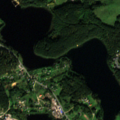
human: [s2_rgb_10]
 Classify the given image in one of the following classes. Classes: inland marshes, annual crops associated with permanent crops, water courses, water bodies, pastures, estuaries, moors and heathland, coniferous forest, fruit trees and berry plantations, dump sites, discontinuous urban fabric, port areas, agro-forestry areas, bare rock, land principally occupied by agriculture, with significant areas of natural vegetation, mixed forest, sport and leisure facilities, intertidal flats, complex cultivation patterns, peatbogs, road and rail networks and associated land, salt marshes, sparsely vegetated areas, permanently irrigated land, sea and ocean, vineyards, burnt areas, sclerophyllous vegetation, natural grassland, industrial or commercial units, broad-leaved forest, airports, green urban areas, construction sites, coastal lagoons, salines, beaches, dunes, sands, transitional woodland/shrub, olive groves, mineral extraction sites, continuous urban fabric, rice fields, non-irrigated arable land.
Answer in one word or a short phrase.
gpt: discontinuous urban fabric, industrial or commercial units, pastures, complex cultivation patterns, land principally occupied by agriculture, with significant areas of natural vegetation, coniferous forest, water bodies